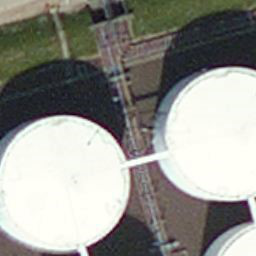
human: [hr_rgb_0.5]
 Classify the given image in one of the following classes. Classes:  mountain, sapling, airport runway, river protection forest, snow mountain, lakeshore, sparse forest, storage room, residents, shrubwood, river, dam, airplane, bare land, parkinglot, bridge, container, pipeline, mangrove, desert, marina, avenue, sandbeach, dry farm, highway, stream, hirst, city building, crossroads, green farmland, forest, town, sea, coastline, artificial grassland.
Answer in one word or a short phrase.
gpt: storage room